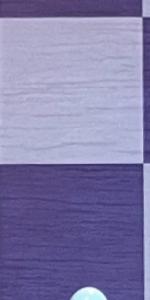
Label: Empty